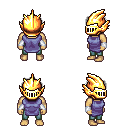
a pixel art fantasy rpg character, male body template, human, tanned skin, chain tabard jacket, teal pants, gray bedhead hairstyle, gold helm, white cloth bracers, four views (front, back, left, right), 2x2 character sprite sheet, small pixel art, hard edges, no anti-aliasing